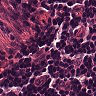
Metastatic tissue present: no